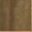
Piece: xx